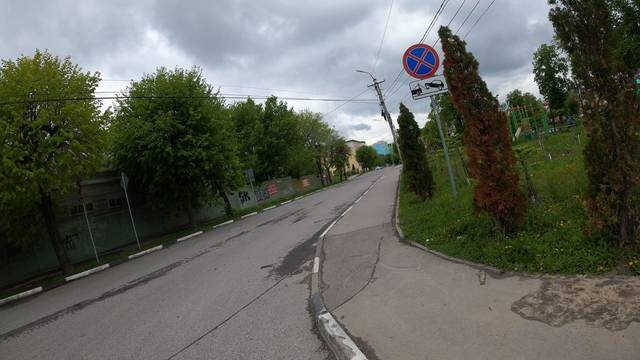
Region: Russia
Coordinates: 54.632, 39.748